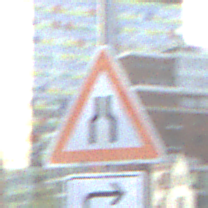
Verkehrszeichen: VerengteFahrbahn
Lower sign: RichtungsangabeDurchPfeile5
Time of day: SunriseSunset
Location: Outdoor (Urban)
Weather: PartlyCloudy
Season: NotSpecified
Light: Natural